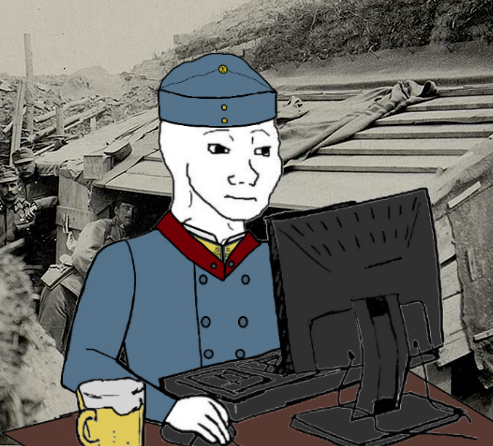
Label: 5_Wojak_with_Background